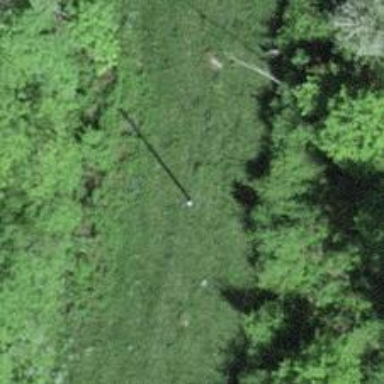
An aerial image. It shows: Power pole.